Question: I think I have an error in my logic while reproducing a graph I found in this pdf <URL>.
It should be fairly easy to do, but I have issues to plot a variable with its mean and standard deviation each in their own graph together, as can be seen in the example graph below. Did they do it with 'facet_grid()' or 'facet_wrap()'?
How can I plot an arbitrary variable in that way?
Example graph:

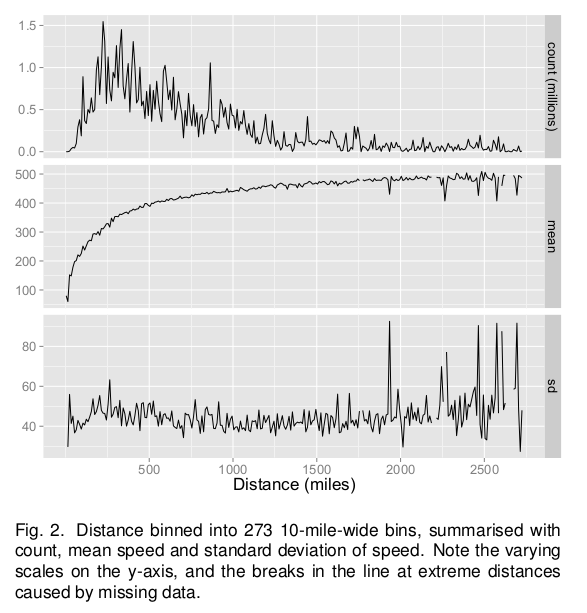
Answer: Here's my approach to the solution outlined by @DavidArenburg (though I simplified the data a little, using simple cumulative statistics and a plain index):
'''
library(tidyr)
library(dplyr)
library(TTR)
v <- rnorm(1000)
df <- data.frame(index = 1:1000,
variable = v,
mean = runMean(v, n=1, cumulative=TRUE),
sd = runSD(v, n=1, cumulative=TRUE))
dd <- gather(df, facet, value, -index)
ggplot(dd, aes(x = index, y = value)) +
geom_path() +
facet_grid(facet ~ .)
'''

Bonus: illustration that sample mean and sd are unbiased (0 and 1, respectively).